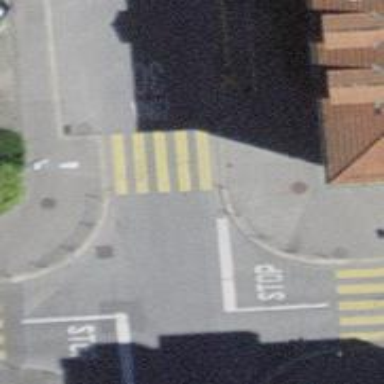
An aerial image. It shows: Uncontrolled crossing with choker traffic calming measures.